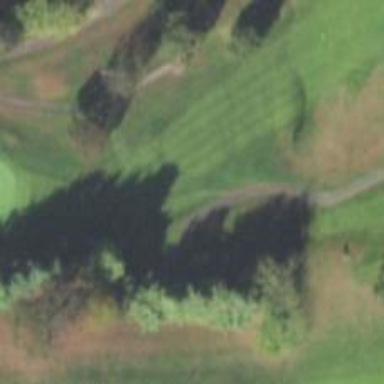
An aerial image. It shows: Service road used as golf cart path.